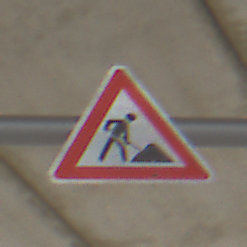
Verkehrszeichen: Arbeitsstelle
Umgebung: Roofed, Suburban
Tageszeit: MorningAfternoon
Wetter: PartlyCloudy
Licht: Natural
Jahreszeit: Winter
Kontrast: LowContrast